Interaction volume radius: 5 \u00c5
Interaction volume height: 15 \u00c5
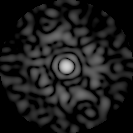
Disorder parameter: 0.8212